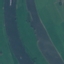
Label: River